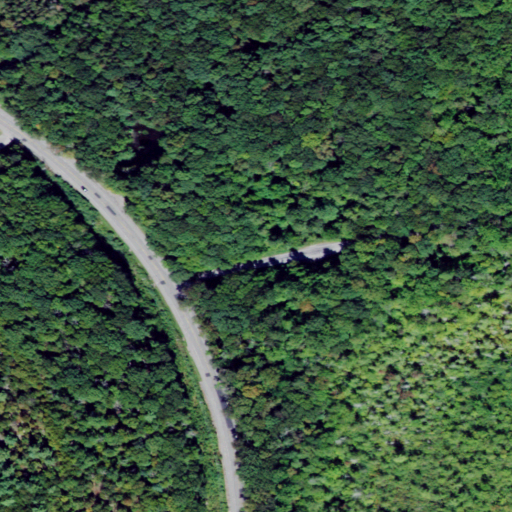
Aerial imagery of gap in New Jersey named Culvers Gap containing deciduous forest, woody wetlands, open development, mixed forest, low intensity development, and medium intensity development